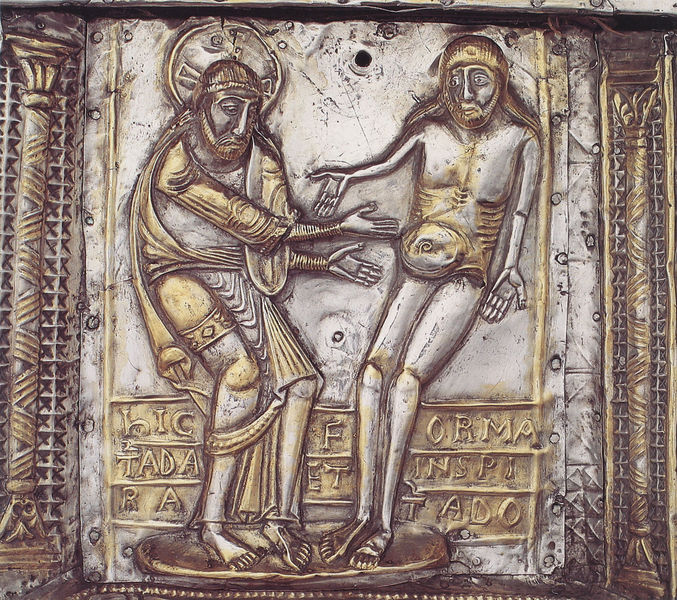
Titel: Reliquiar des Heiligen Isidor von León
Institution: León, Colegiata de San Isidoro
Schlagwörter: akt, mann, nackt, menschen, männer, säule, tür, arme, mensch, silber, gewand, gold, stehend, relief, füße, schrift, inschrift, metall, bronze, adam, paradies, kupfer, text, buchdeckel, heiligenschein, nimbus, christus, grab, jesus, mittelalter, romanik, mönch, heiliger, heilig, sakral, genesis, wort, romanisch, latein, goldschmied, gottvater, lazarus, goldschmiedearbeit, treibarbeit, erschaffung, erschaffung adams